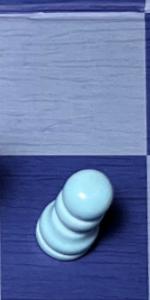
Label: Pawn_White